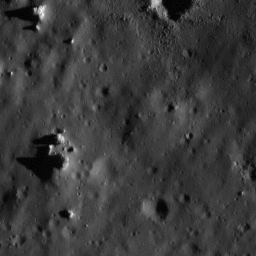
Pit: Schomberger A 1
Host crater: Schomberger A
Host type: impact_melt
Lunar coordinates: latitude -78.058, longitude 25.344